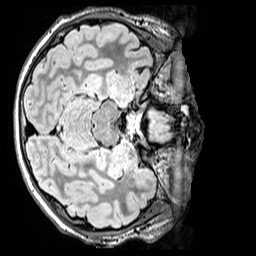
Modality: FLAIR
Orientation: axial
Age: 13
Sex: male
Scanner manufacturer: siemens
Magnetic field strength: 3 T
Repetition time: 5 s
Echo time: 0.388 s